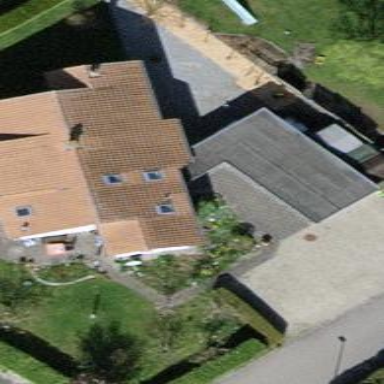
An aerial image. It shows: Garage.